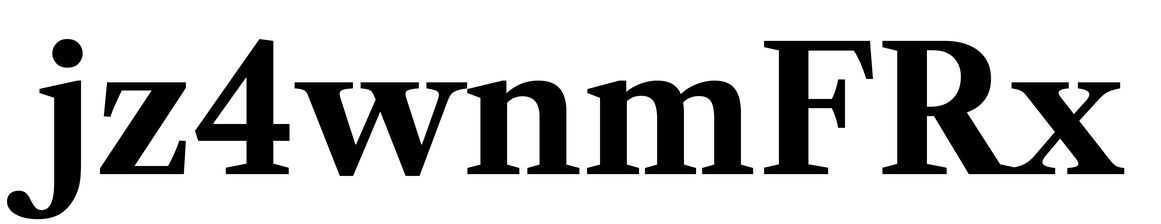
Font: LibreCaslonText_Bold